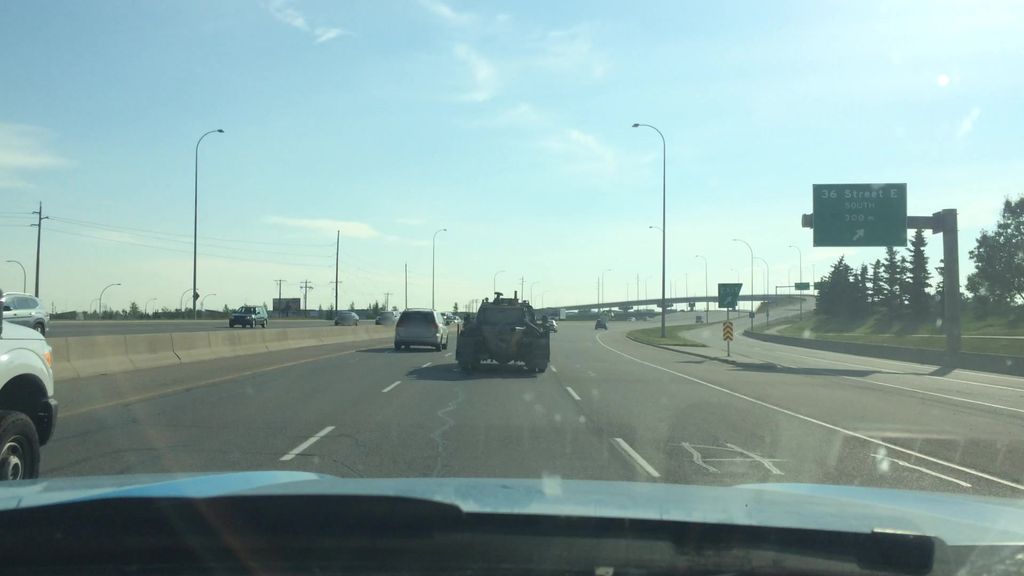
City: calgary